Question: I've used <URL>. I need showing "used number" of each options/tags at dropdown box like this way:

I've created a class for that number in my CSS ('.used-number'). But, I don't understand how can I add that number for each options at my HTML file. Is there a way to add those something like this(or any other way):
'''
$(".tag").select2({
data:[{tag: 'red',text:'3',className: 'used-number'},{tag: 'green',text:'12',className: 'used-number'},{tag: 'blue',text:'5', className: 'used-number'},{tag: 'black',text:'7'}]
});
'''
});
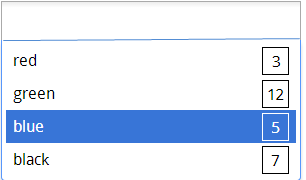
Answer: The 'tags' array must contain objects with the keys 'id' and 'text'. You can add more keys if you need (for your case, I've added the key 'qt' that represents the number).
To add HTML to the option you need to change the default 'formatResult' function. With the following code, the numbers appear to the tags that exist (that is, the tags passed to the select2). For the options created on the fly, the number will not appear.
'''
$(".tag").select2({
tags:[
{id: "red", text: "red", qt: 3},
{id: "green", text: "green", qt: 12},
{id: "blue", text: "blue", qt: 5},
{id: "black", text: "black", qt: 7}
],
formatResult: function(result) {
if (result.qt === undefined) {
return result.text;
}
return result.text
+ "<span class='used-number'>"
+ result.qt
+ "</span>";
}
});
'''
See the <URL>.